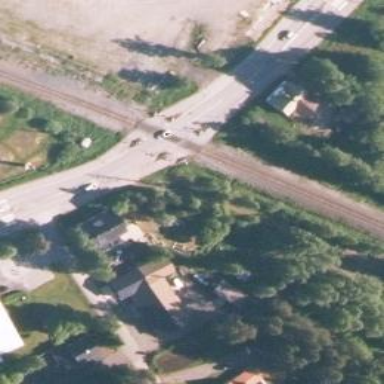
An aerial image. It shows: Railway track of class B1.